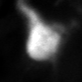
Tissue sample: ovarian
Magnification: 2.5x
Cell type: Smooth muscle cells
Senescence state: senescent